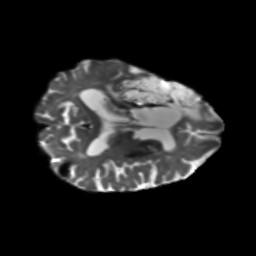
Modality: T2w
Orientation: axial
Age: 71
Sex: female
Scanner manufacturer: siemens
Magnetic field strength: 3 T
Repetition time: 5.47 s
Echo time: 0.0854 s